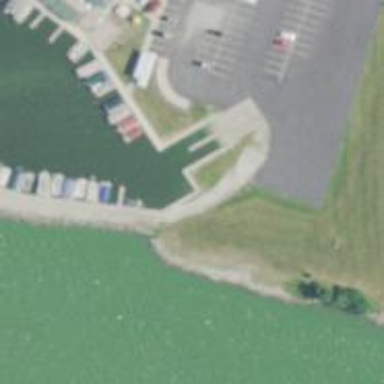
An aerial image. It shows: Slipway on leisure land.